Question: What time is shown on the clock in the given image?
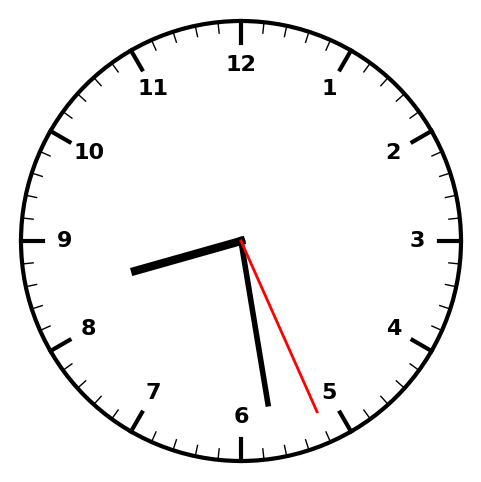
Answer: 08:28:26